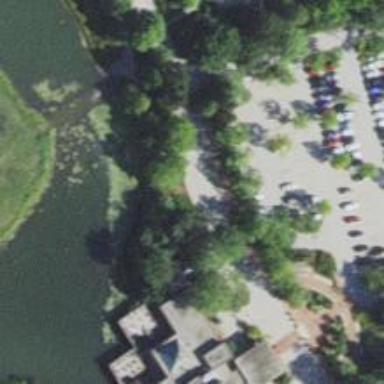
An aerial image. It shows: Parking space is available.